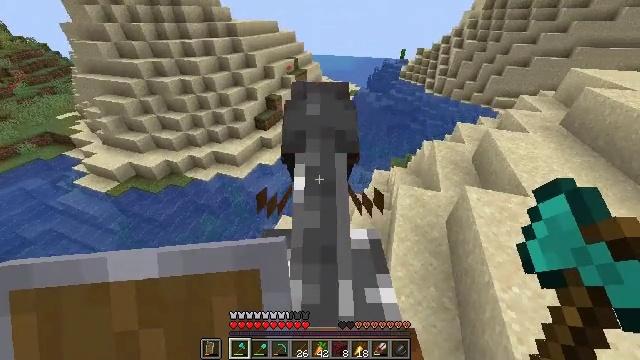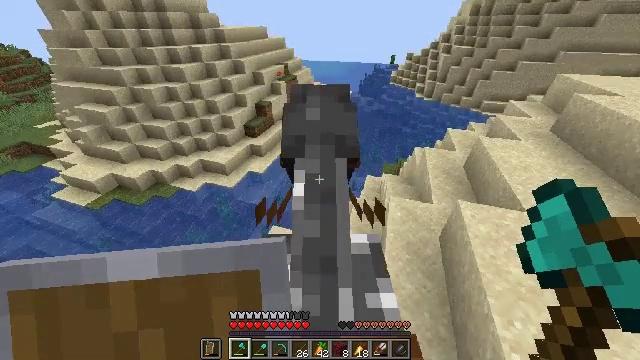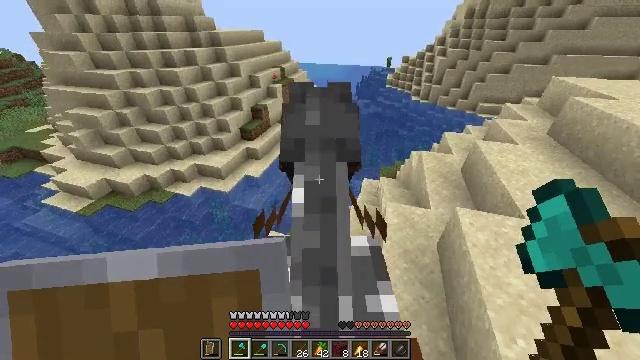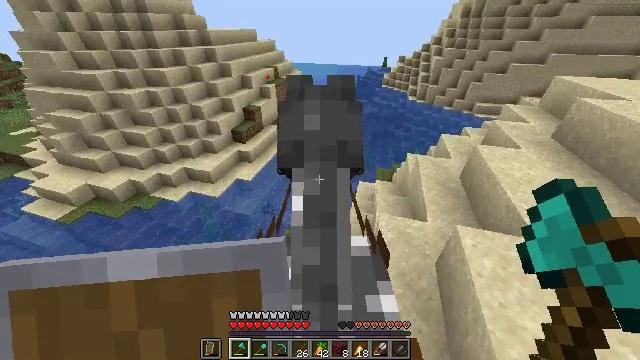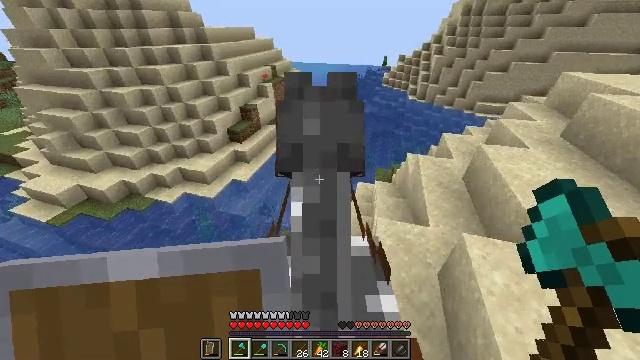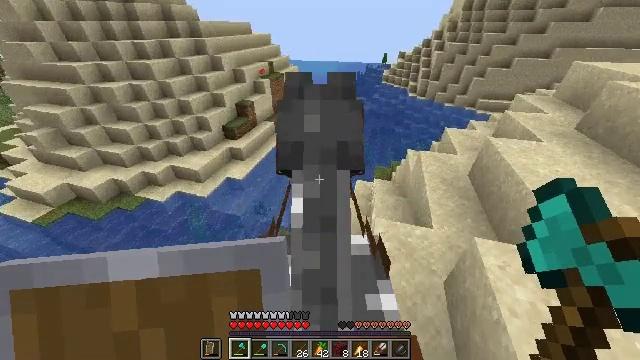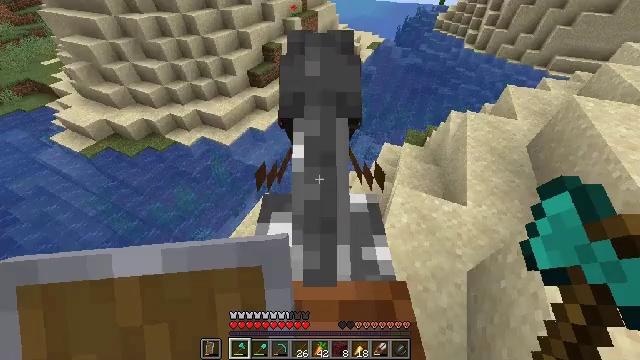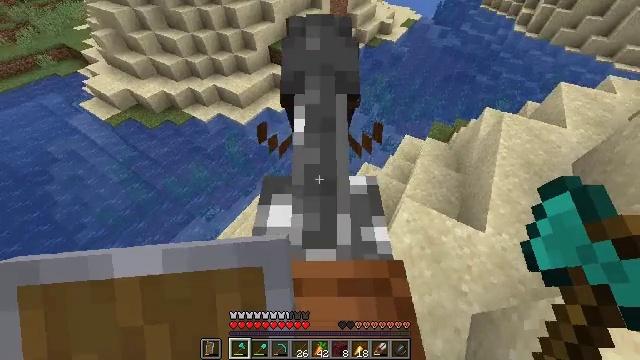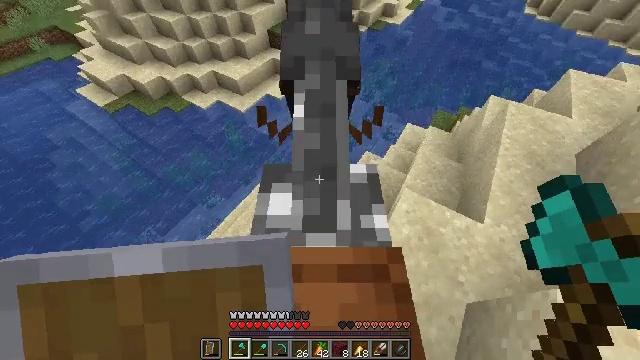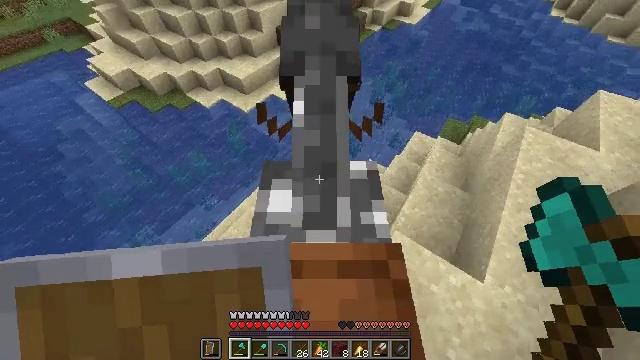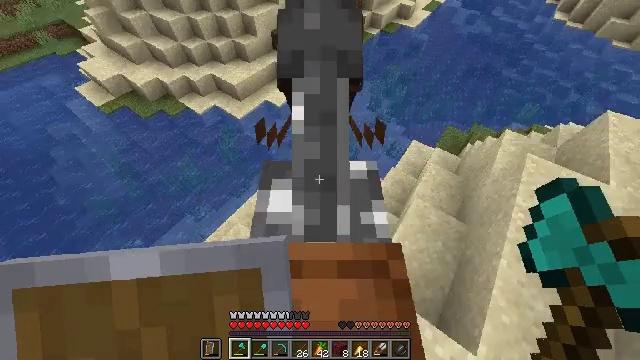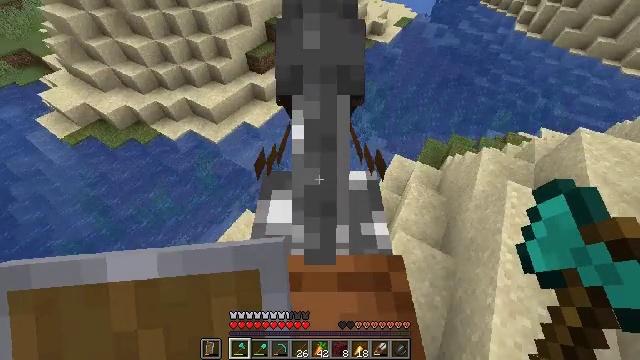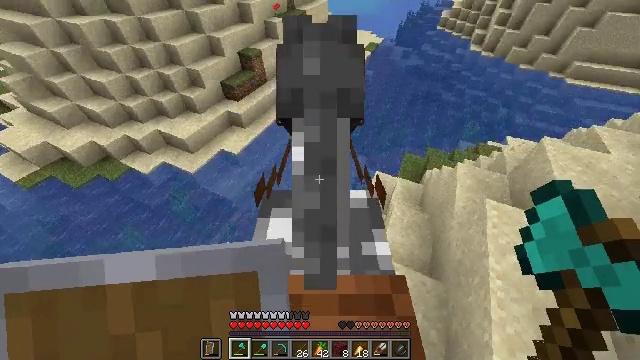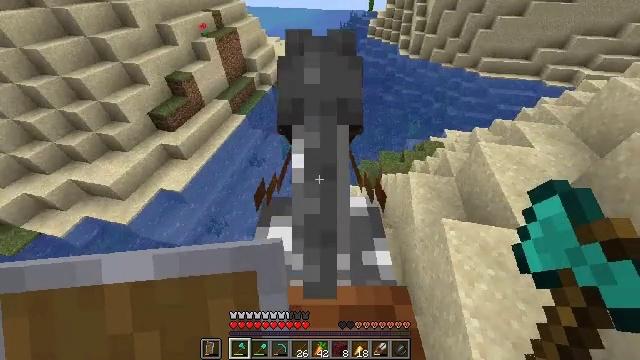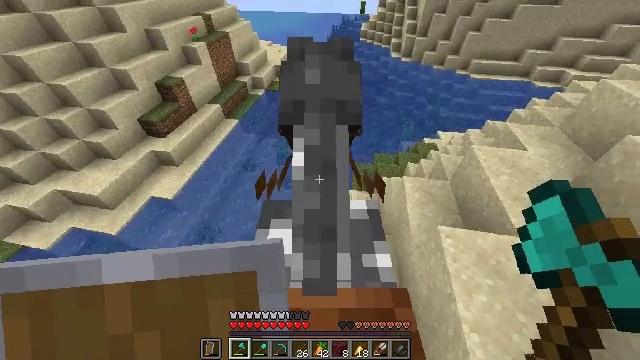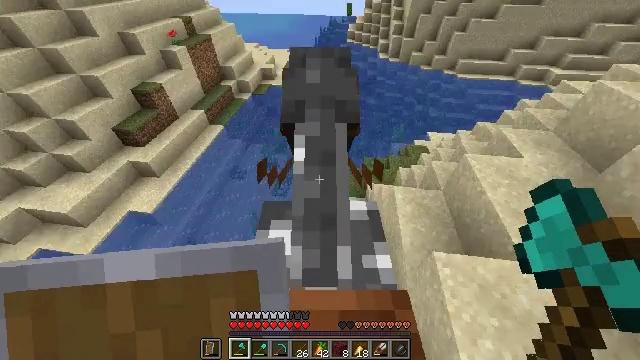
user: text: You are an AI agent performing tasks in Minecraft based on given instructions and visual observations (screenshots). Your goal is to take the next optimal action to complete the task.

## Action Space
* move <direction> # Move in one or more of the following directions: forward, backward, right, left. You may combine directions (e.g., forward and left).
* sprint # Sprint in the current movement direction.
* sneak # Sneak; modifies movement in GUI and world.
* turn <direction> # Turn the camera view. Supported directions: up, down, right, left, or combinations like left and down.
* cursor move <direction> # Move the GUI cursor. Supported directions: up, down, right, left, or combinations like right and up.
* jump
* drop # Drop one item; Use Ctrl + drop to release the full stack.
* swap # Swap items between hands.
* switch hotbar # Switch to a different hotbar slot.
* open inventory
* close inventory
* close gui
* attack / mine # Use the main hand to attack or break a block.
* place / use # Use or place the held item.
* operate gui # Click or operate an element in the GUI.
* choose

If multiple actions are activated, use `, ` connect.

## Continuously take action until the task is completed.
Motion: motion action
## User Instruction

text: Dig up some sand.
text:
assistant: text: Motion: move forward and move right, sprint, turn right and up
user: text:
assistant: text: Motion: move forward and move right, sprint
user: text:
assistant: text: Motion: move forward and move right, sprint
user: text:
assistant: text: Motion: move forward and move right, sprint
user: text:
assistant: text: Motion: move forward and move right, sprint
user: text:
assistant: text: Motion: move forward and move right, sprint, turn left and down
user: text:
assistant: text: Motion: move forward and move right, sprint, turn left and down
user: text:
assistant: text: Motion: move forward and move right, sprint, turn left and down
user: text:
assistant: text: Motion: move forward and move right, sprint
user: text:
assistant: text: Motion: move forward and move right, sprint
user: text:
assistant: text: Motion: move forward and move right, sprint, turn right and up
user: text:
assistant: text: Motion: move forward and move right, sprint, turn right and up
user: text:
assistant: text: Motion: move forward and move right, sprint, turn right and up
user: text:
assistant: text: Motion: move forward and move right, sprint, turn right
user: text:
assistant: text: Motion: move forward and move right, sprint, turn right
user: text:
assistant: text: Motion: move forward and move right, sprint, turn right
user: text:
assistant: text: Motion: move forward and move right, sprint
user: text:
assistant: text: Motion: move forward, sprint, turn down
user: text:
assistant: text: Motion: move forward, sprint, turn left and down
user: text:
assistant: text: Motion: move forward, sprint, turn left and down
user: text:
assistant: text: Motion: move forward, sprint, turn left and down
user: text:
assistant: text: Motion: move forward, sprint, turn left and down
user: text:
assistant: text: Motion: move forward, sprint, turn left and up
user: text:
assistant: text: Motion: move forward, sprint, turn left
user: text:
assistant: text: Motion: move forward, turn left and up
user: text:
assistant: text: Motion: move forward, turn left
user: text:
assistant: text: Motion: turn left
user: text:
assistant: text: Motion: no_op
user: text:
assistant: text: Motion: no_op
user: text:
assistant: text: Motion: no_op